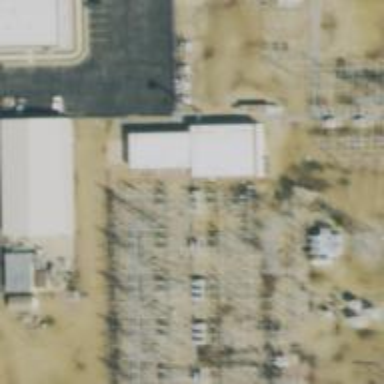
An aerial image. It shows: Switch used for power control.